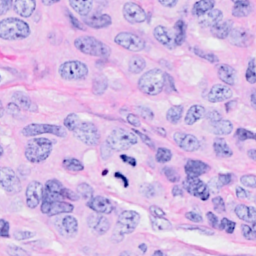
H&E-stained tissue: Breast